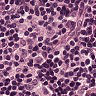
Metastatic tissue present: no